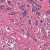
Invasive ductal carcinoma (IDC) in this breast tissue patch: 1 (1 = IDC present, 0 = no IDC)